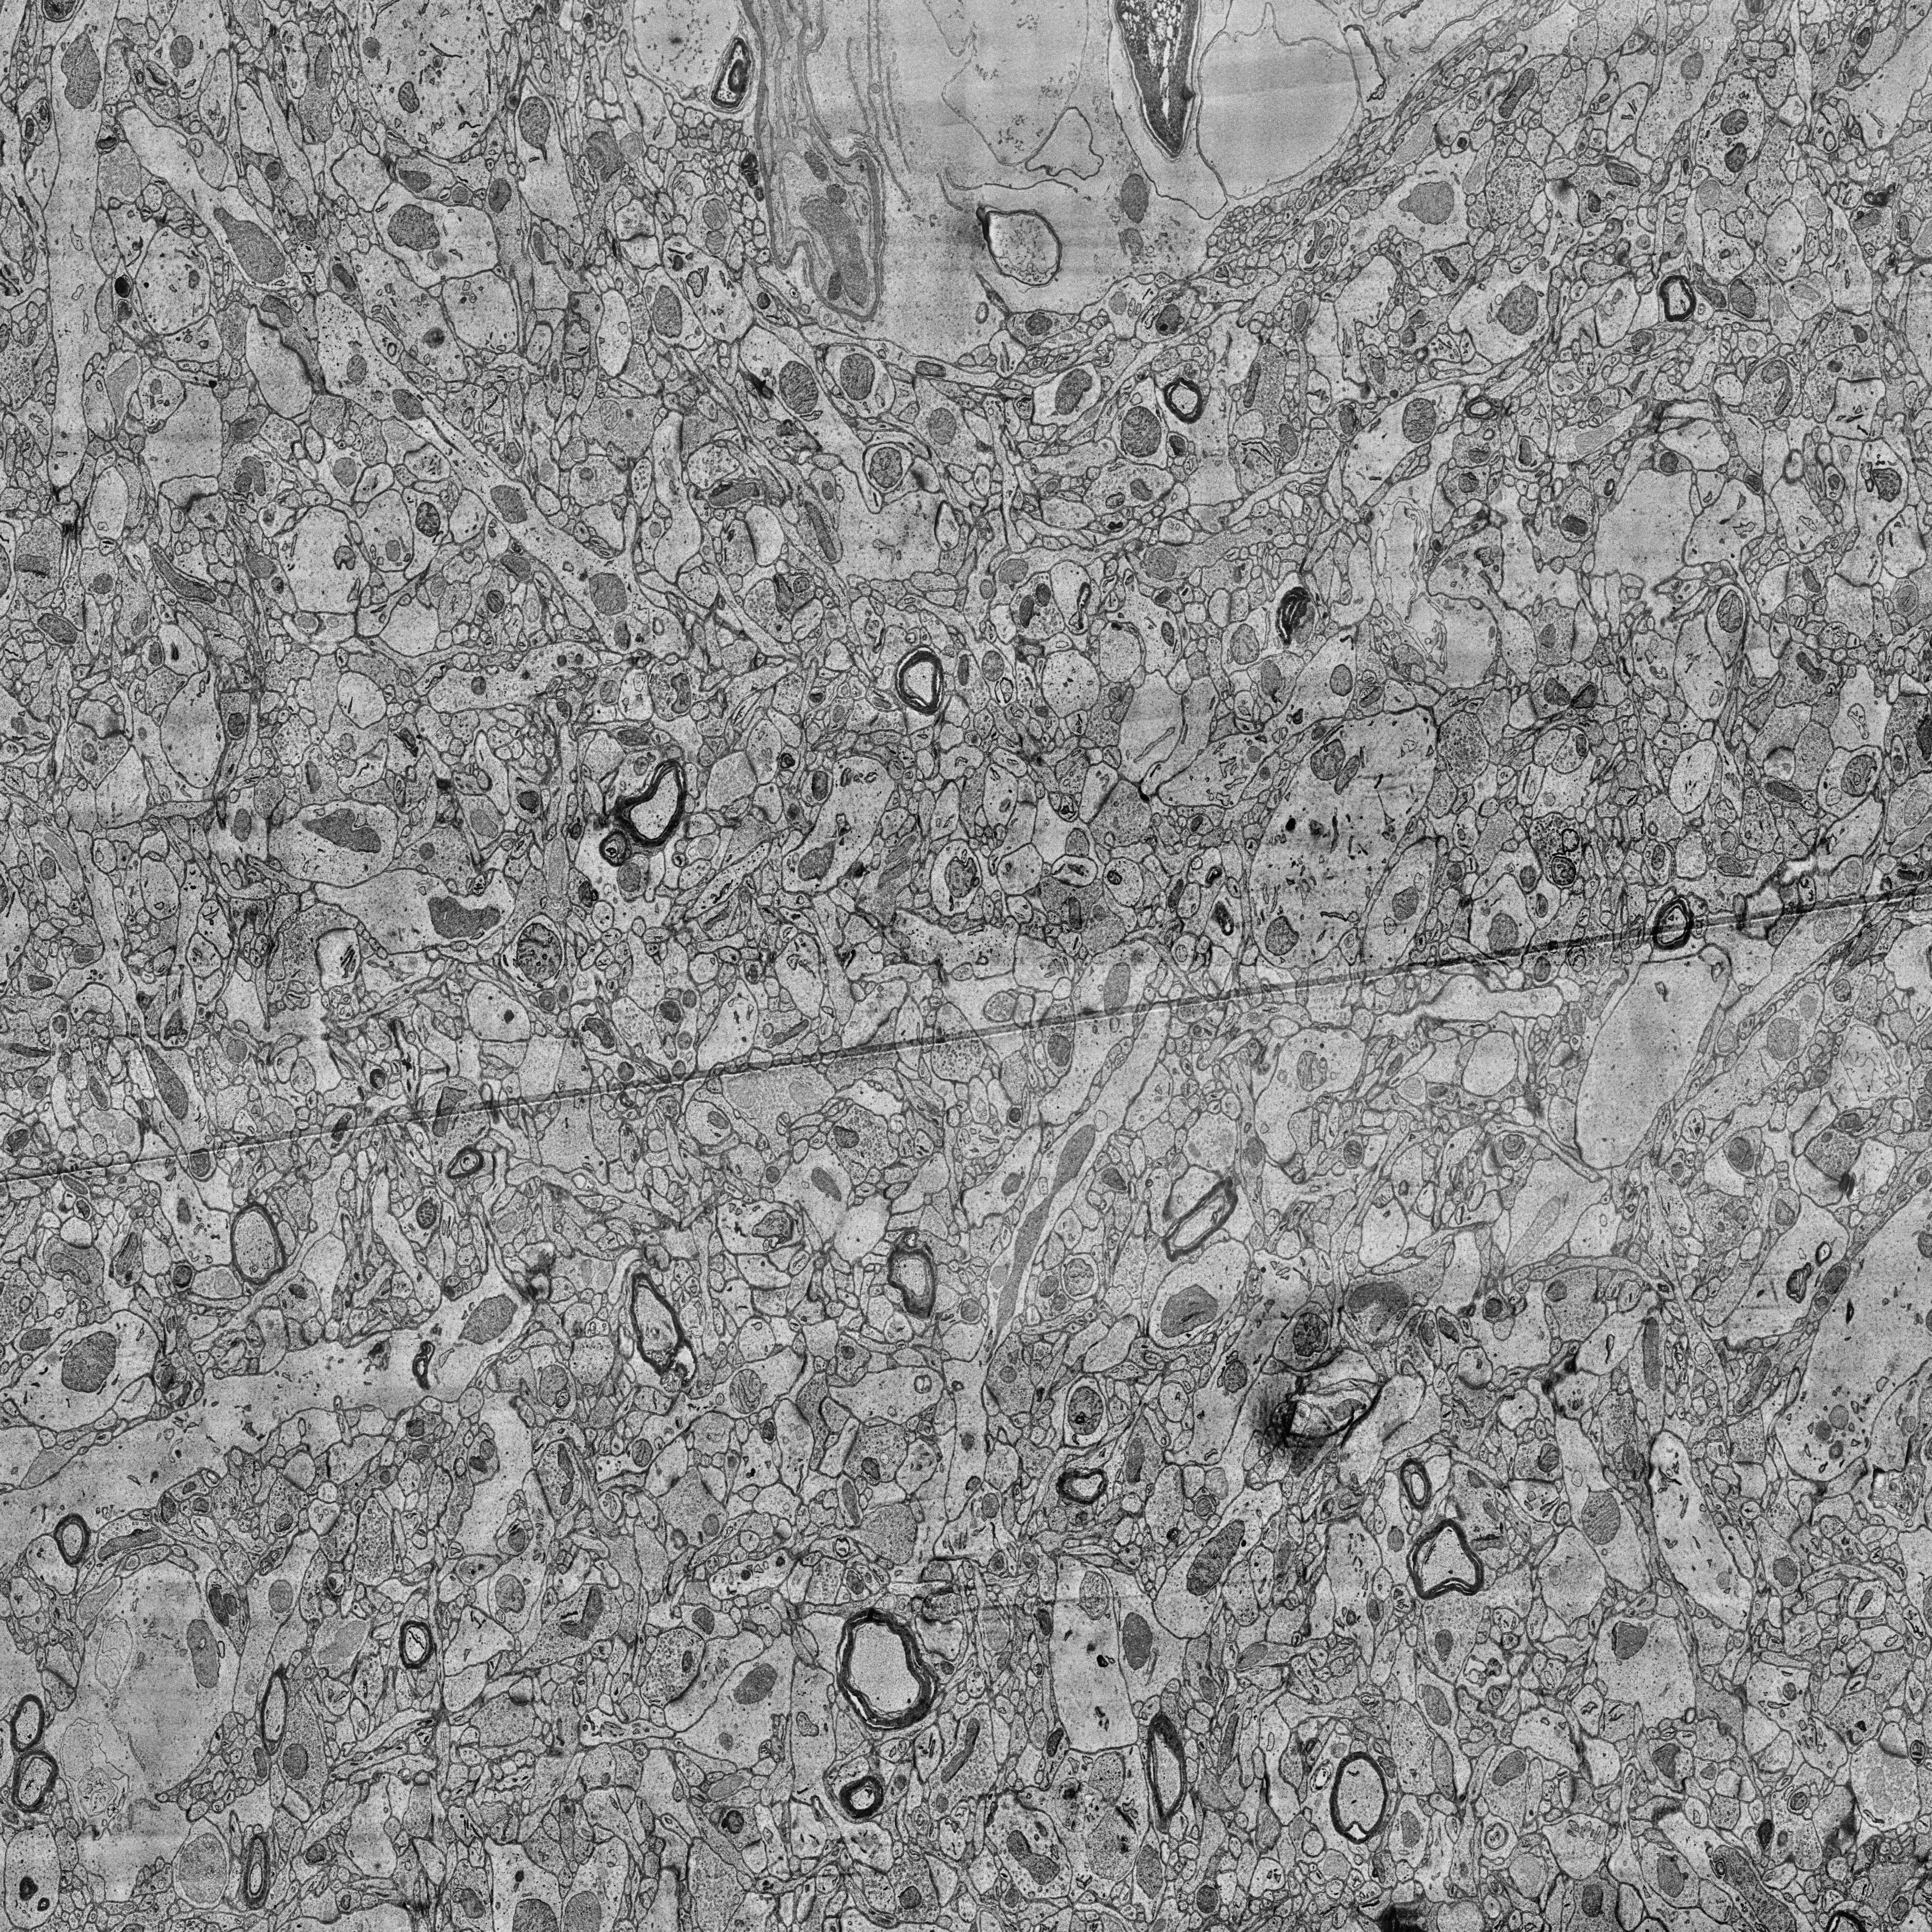
Electron microscopy slice of human cortex tissue
Slice depth (z): 36
Mitochondria instances in slice: 499